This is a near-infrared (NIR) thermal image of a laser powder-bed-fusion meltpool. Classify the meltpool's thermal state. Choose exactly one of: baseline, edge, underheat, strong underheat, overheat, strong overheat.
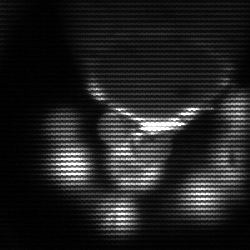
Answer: edge